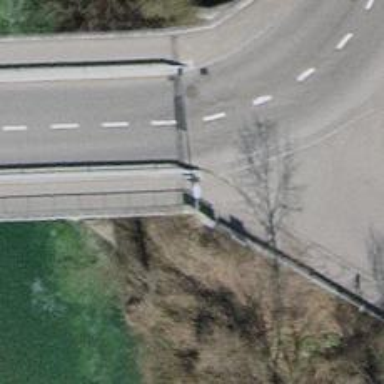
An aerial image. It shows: Sidewalk footway on asphalt bridge.